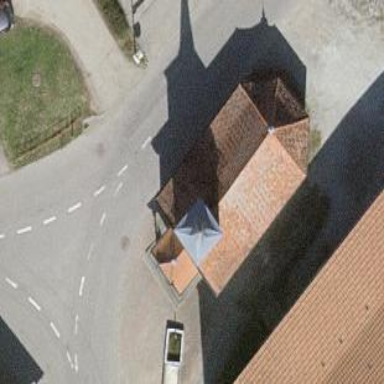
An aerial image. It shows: Chapel that serves as place of worship.